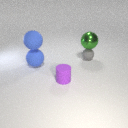
large blue rubber sphere to the left of small gray rubber sphere